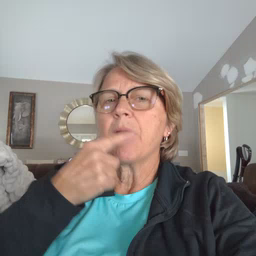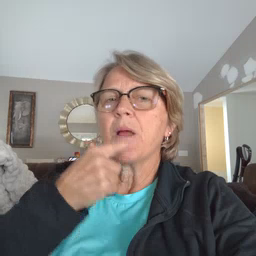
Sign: mouth